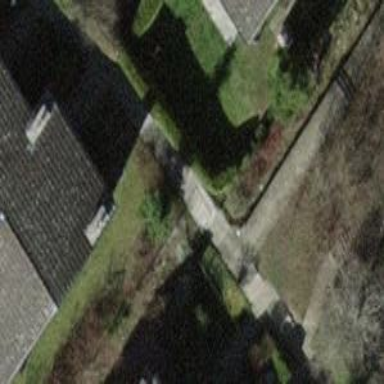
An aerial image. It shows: Footway surfaced with paving stones.